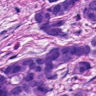
Metastatic tissue present: yes